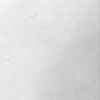
Label: dusty